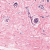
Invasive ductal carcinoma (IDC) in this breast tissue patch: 0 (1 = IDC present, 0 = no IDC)